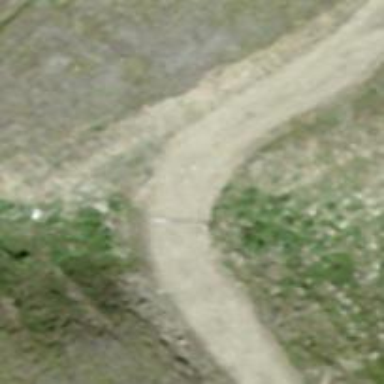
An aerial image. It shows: Culvert tunnel.